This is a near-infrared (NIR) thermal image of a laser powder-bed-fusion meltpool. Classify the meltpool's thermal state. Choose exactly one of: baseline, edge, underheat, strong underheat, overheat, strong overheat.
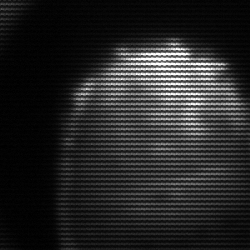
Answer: edge